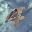
Label: 4